Question: I'm facing an issue with the combination of using 'appendChild()' and 'Range.selectNode()' in JavaScript.
When attempting to use a range to select the newly-appended '<textarea>' node, it selects too much of the DOM. Copying and pasting the selection seems to just contain a space.
However, if I put the '<textarea>' node into the DOM from the start (i.e. don't add it with 'appendChild()') then it works perfectly well and I can copy and paste the selected text as expected.
Note that the CSS isn't really necessary here, but it highlights the fact that the selection contains more than just the '<textarea>' (or at least it does in Chrome).
HTML:
'''
<div>
<a class="hoverTrigger">Click to trigger textarea element with selected text</a>
</div>
'''
CSS:
'''
.floating {
position: absolute;
}
'''
JavaScript/jQuery (run on DOM ready):
'''
$(".hoverTrigger").click(createAndSelectStuff);
function createAndSelectStuff() {
var textArea = document.createElement("textarea");
textArea.className = "floating";
textArea.value = "Some dynamic text to select";
this.parentNode.appendChild(textArea);
selectObjectText(textArea);
return false;
}
function selectObjectText(container) {
var range = document.createRange();
range.selectNode(container);
window.getSelection().removeAllRanges();
window.getSelection().addRange(range);
}
'''
Here's a <URL>.
This is what the resulting selection looks like in Chrome:

How can I stop this happening, and just select the desired text?
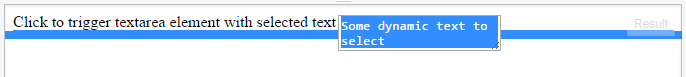
Answer: Replace your call to 'selectObjectText' with:
'''
container.setSelectionRange(0, container.value.length);
'''
The problem with 'textarea' elements is that they do not hold their contents in DOM nodes. The text value is a property of the element. When you call 'range.selectNode', what happens is that the range is set so as to encompass the node you pass to the function and the children node of this node, but since a 'textarea' does not store its text in children nodes, then you select only the 'textarea'.
'setSelectionRange' works with the value of an input element so it does not suffer from this problem. You might want to check the compatibility matrix <URL> to check which browsers support it.